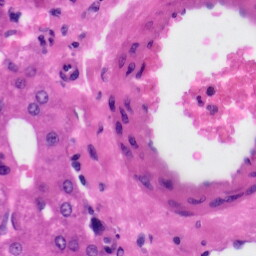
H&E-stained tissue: Liver